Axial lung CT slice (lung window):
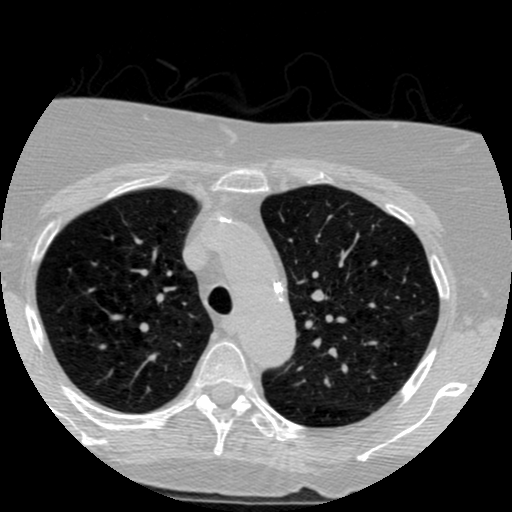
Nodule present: no